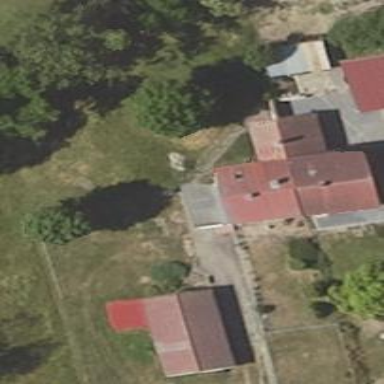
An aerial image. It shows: Residential building.